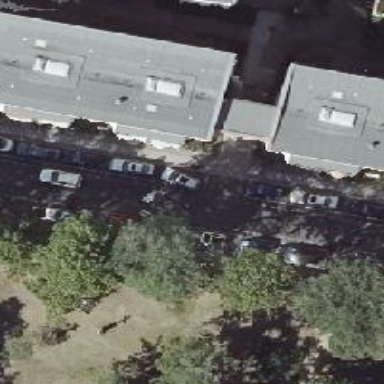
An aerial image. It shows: Residential road with separate asphalt sidewalks. There is separate bicycle road and parking on both sides of the road.